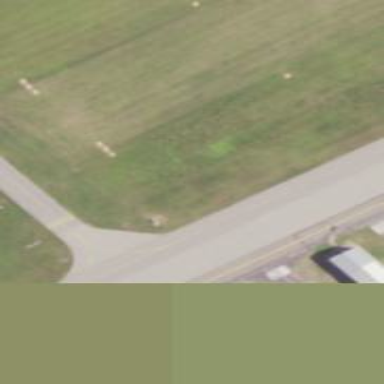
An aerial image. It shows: View of taxiway at the airport.